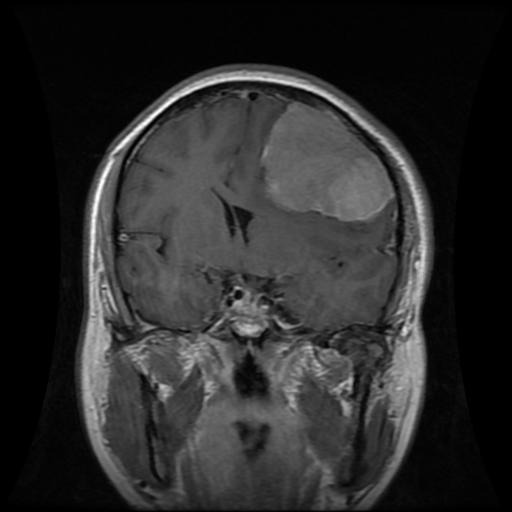
Label: meningioma